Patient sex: M
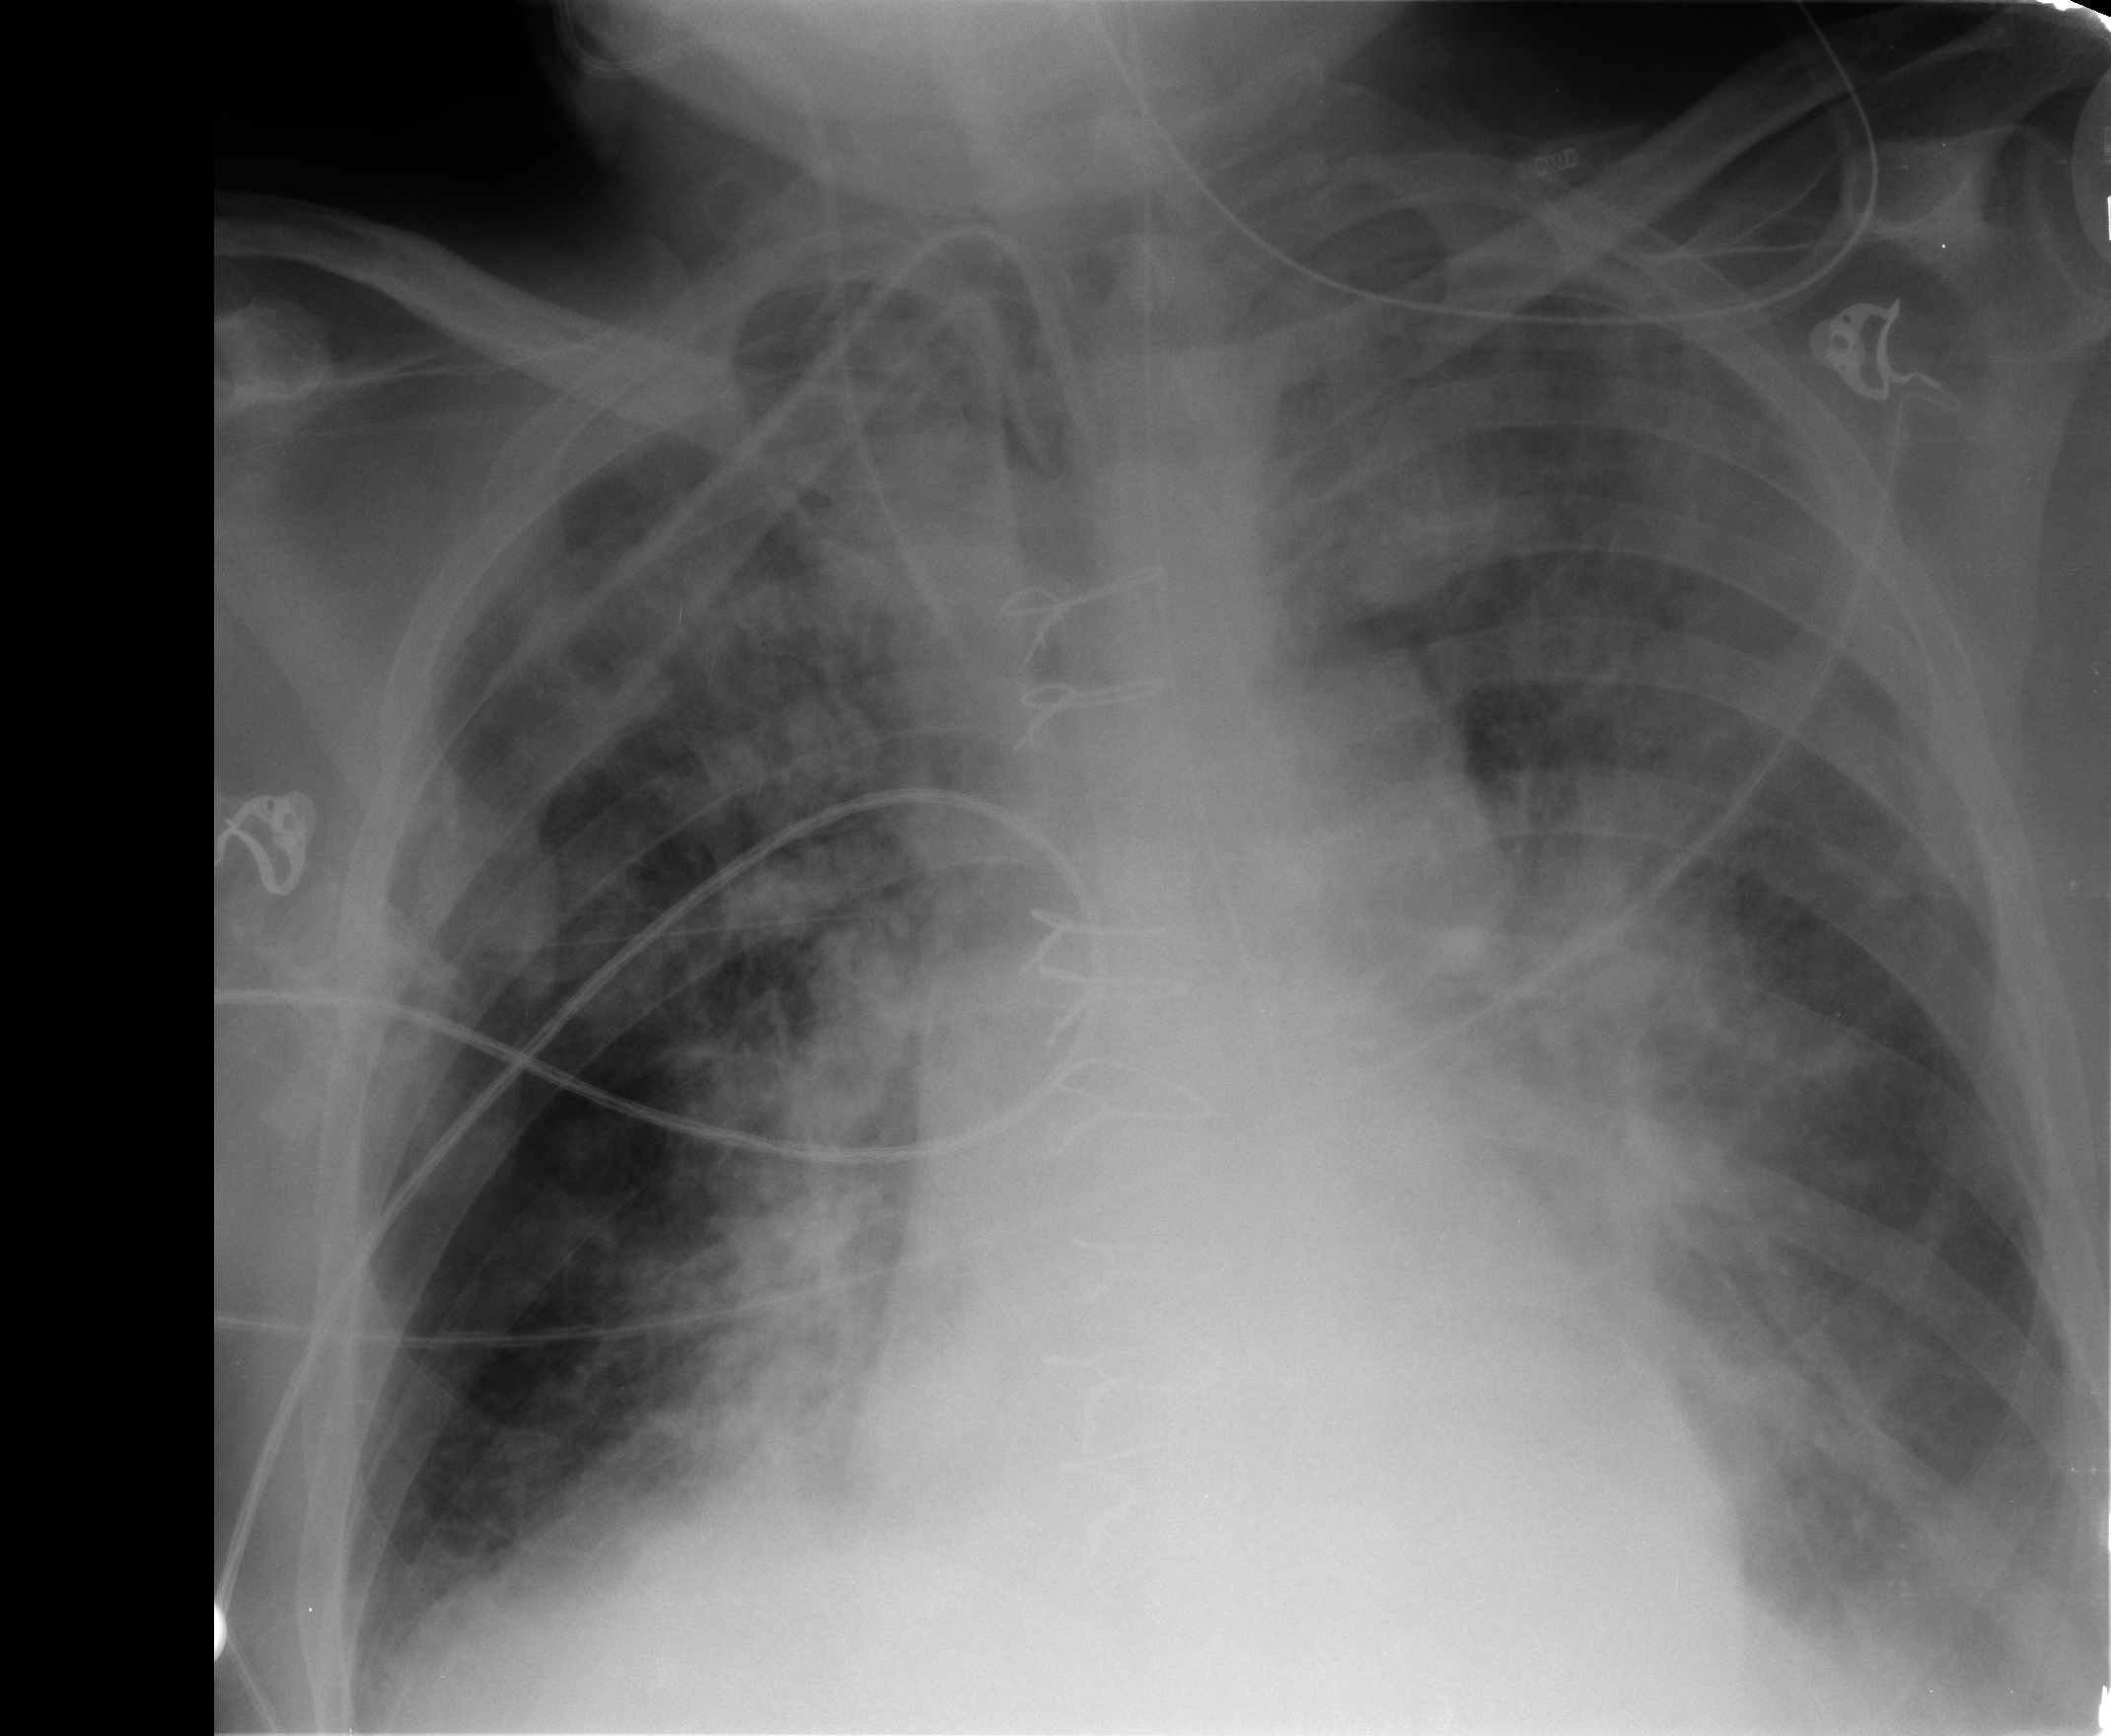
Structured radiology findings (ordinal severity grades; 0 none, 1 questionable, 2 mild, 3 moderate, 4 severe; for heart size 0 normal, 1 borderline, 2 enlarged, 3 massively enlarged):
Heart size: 1
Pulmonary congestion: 3
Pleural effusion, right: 0
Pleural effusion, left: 2
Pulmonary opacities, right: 3
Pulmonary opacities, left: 2
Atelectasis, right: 2
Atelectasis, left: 2